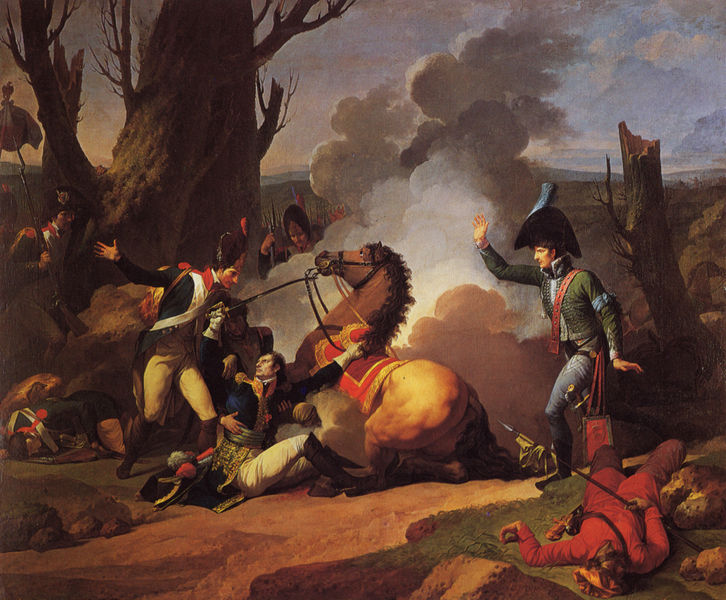
Titel: La mort du Général Valhubert, Der Tod des Generals Valhubert
Künstler: Pierre Peyron
Standort: Versailles
Institution: Musée National du Château de Versailles et de Trianon
Schlagwörter: baum, blau, feder, feuer, gemälde, hand, himmel, kampf, mann, schatten, wolken, bäume, gelb, grün, landschaft, menschen, sand, braun, frankreich, grau, holz, hut, hüte, licht, männer, schwarz, strasse, weiss, gras, rot, weg, wiese, wolke, malerei, rock, hose, jacke, historie, leiche, stein, tod, tot, toter, bild, baumstamm, erde, hügel, qualm, rauch, boden, gold, pferd, reiter, mähne, sattel, schärpe, zaumzeug, zügel, liegen, kahl, dampf, franzosen, krieg, schlacht, stämme, könig, lanze, napoleon, soldaten, gehrock, explosion, säbel, uniform, waffen, soldat, tote, verletzte, waffe, panik, dreispitz, offizier, stiefel, armee, heer, sterbende, österreich, sterben, gewehr, rinde, sturz, begegnung, erhoben, kniebundhose, speer, verletzung, verwundet, brandt, gestürzt, pfeil, baumstumpf, schlachtfeld, verwundeter, gruss, schuss, pulverdampf, dreispitze, feind, schlachtengemälde, feldzeichen, armbinde, expolsion, gefalener, sote7, verletzer, waffenb, vblau, blöau, orot, tascje, kannonendampf